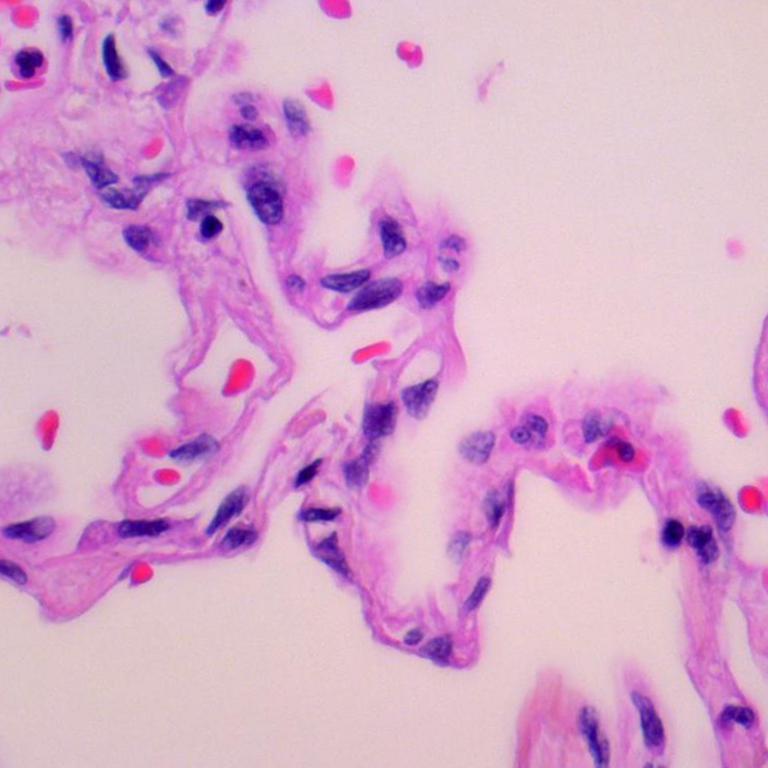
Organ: lung
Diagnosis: benign